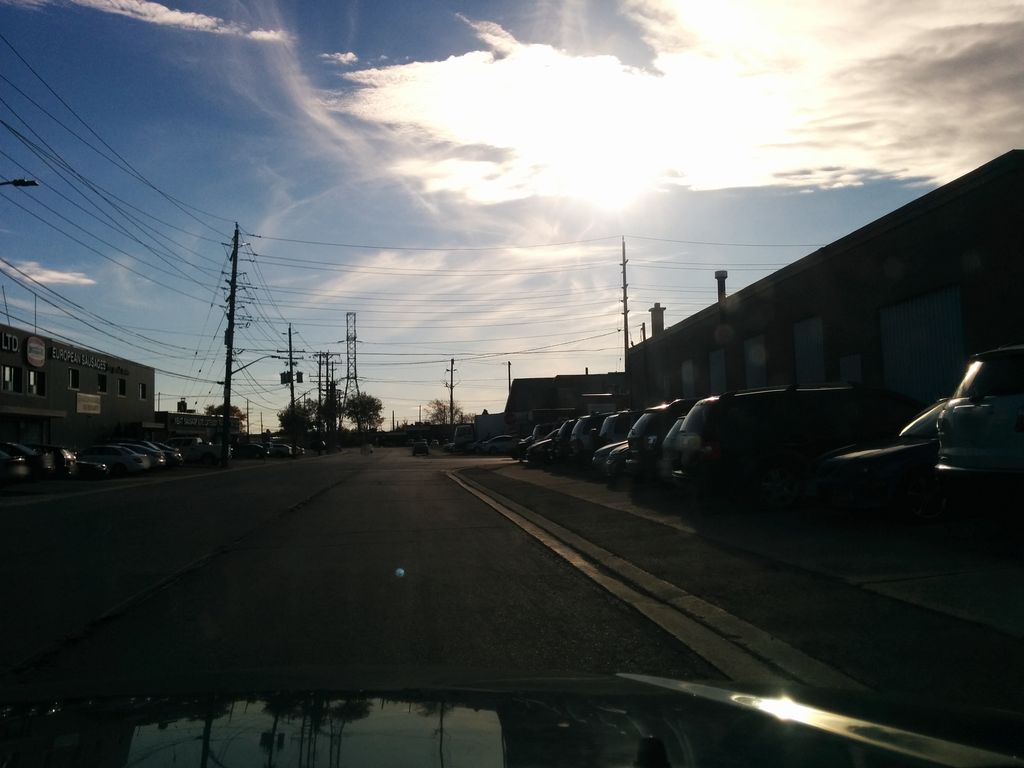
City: toronto